Field crop: maize
Growth stage: 2
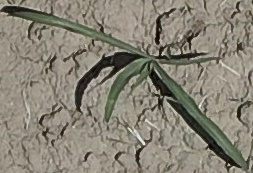
Species: sorghum